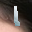
Label: 1